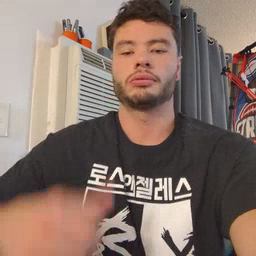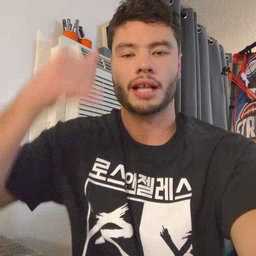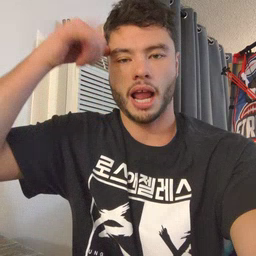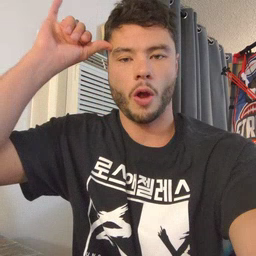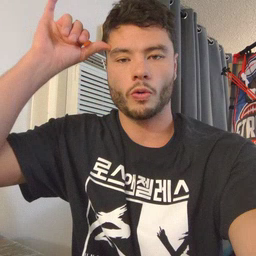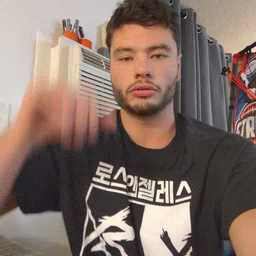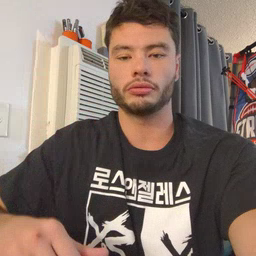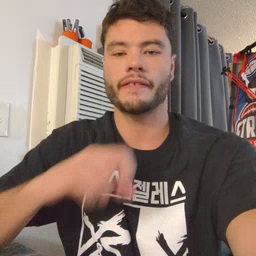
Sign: cow